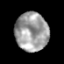
Tissue: prostate
Cell type: T cells
Senescence score: 0.3413
Nuclear area (px): 1251
Mean DAPI intensity: 158.834